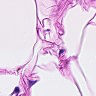
Metastatic tissue present: no